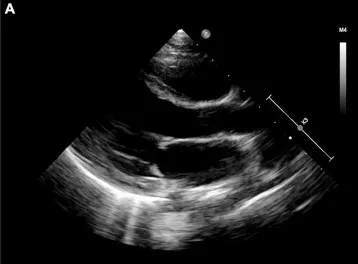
The echocardiographic presentation. (A) Left ventricular ejection fraction (LVEF) decreased dramatically to 23.
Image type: radiology (ultrasound)